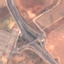
Land use / land cover: Highway